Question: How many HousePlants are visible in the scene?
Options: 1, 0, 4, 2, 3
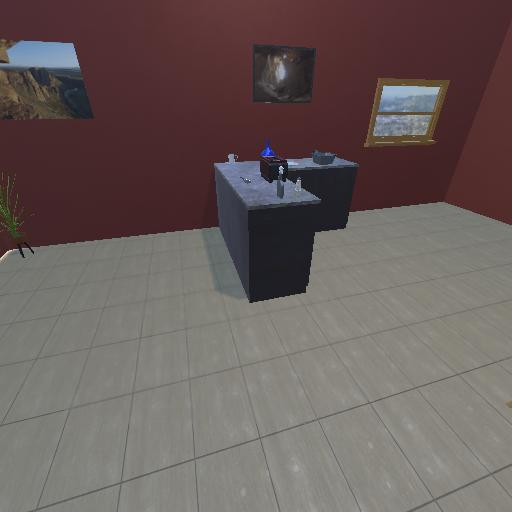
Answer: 1